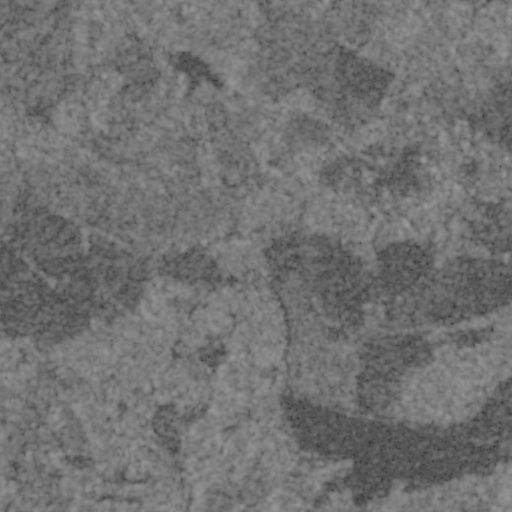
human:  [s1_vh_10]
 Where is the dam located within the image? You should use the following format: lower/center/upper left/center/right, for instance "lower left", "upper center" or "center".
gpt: The dam is located in the upper center of the image.
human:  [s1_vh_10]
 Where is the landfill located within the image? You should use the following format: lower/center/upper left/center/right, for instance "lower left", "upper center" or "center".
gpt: There is no landfill in the image.

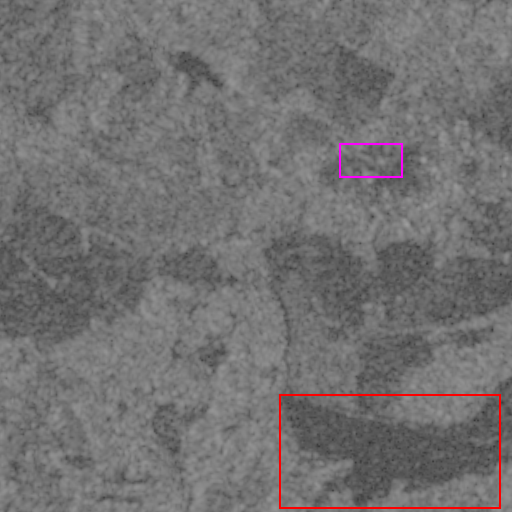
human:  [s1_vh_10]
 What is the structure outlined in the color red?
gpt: The structure outlined in red is a crop field.
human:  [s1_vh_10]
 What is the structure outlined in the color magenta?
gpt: The structure outlined in magenta is a park.
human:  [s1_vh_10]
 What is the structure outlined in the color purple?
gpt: There is no purple outline.